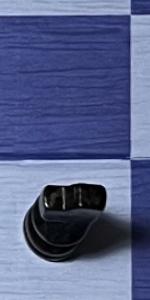
Label: Knight_Black